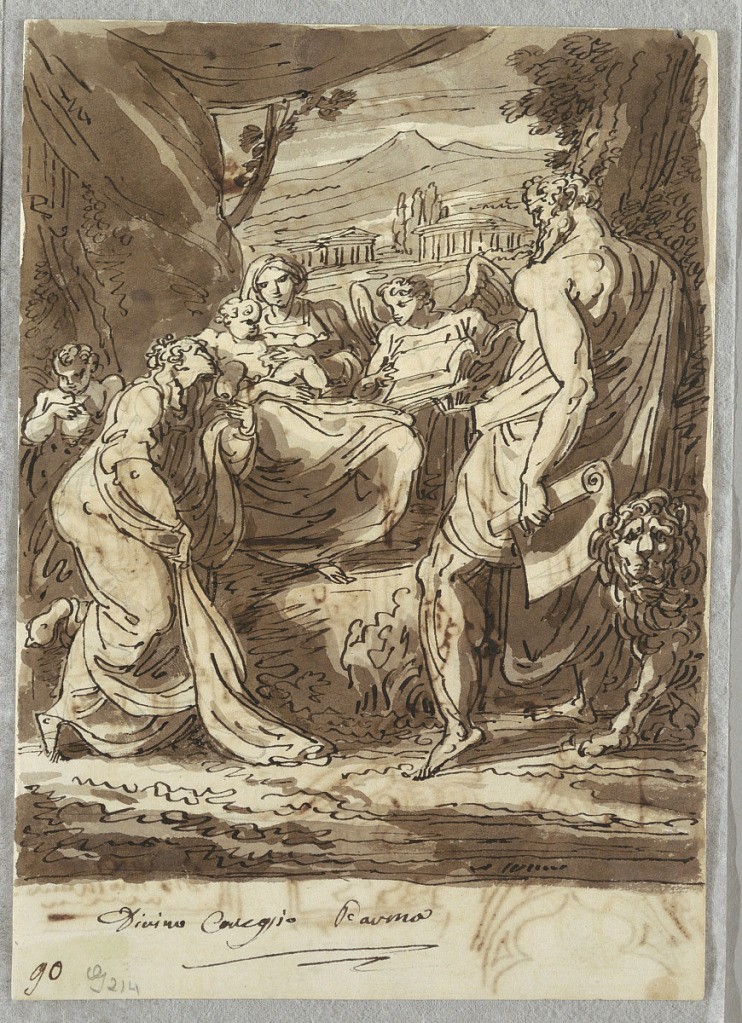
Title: Madonna and the Infant, St. Jerome, Mary Magdalene and Angels, after Correggio
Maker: Felice Giani, Italian, 1758–1823
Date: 1818
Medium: Pen and black ink, brush and brown wash on paper
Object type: Drawing
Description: Verso: five studies of gothic monuments